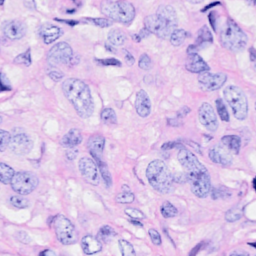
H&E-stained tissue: Breast